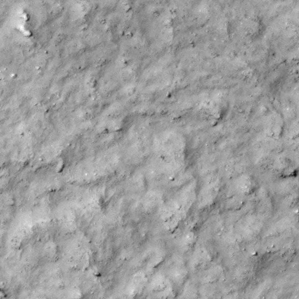
Label: non_frost